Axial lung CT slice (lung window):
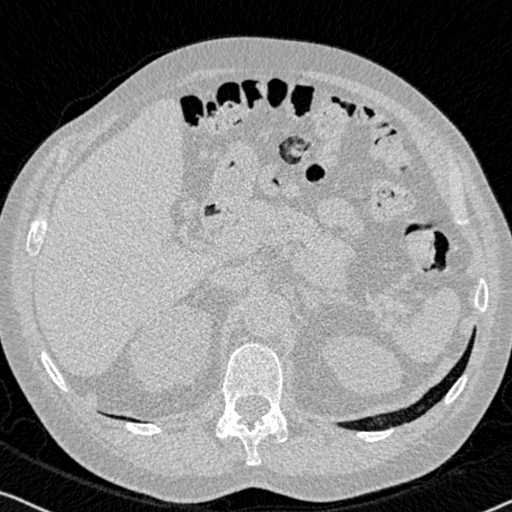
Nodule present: no